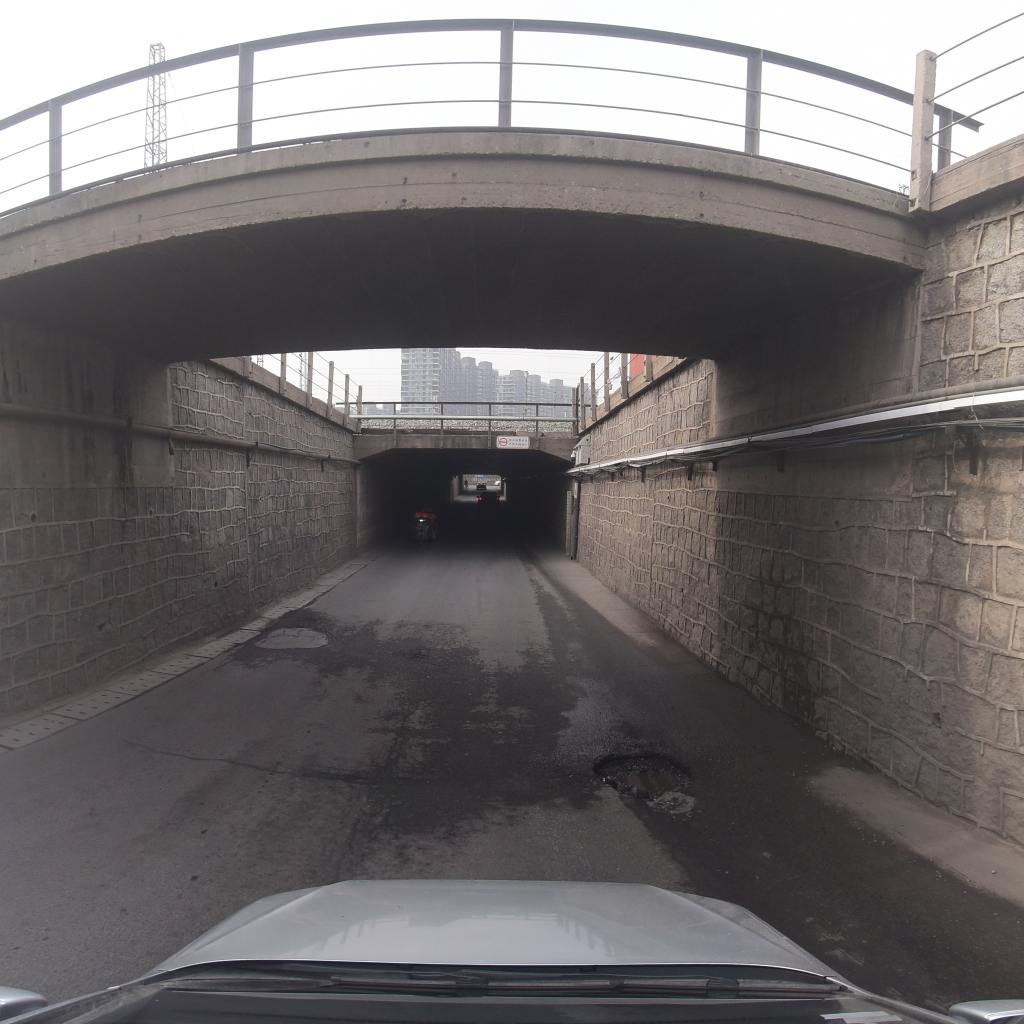
Region: Fengtai
Road damage annotations: transverse crack, pothole, longitudinal crack